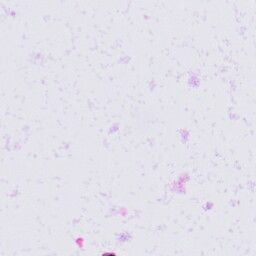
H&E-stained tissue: Skin